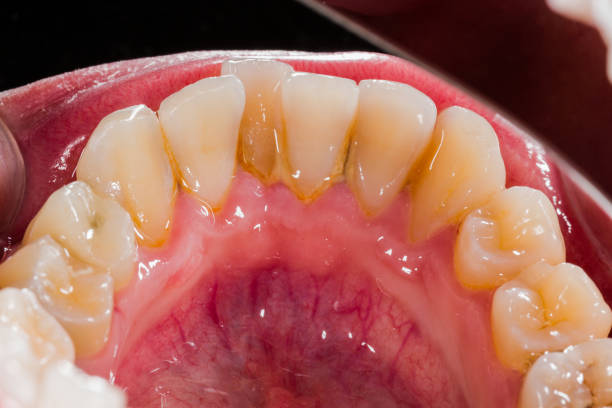
Condition: Calculus